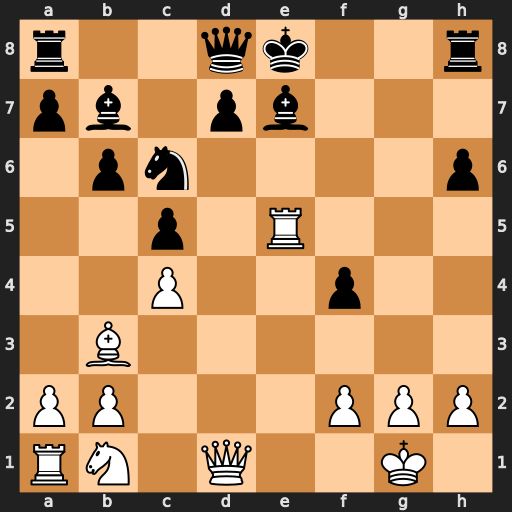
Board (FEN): r2qk2r/pb1pb3/1pn4p/2p1R3/2P2p2/1B6/PP3PPP/RN1Q2K1
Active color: w
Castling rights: kq
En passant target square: -
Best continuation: Qh5+ Kf8 Rf5+ Bf6 Qg6